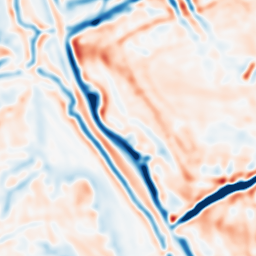
Category: multiscale
Decomposition family: dog
Decomposition parameters: sigma_low: 3
sigma_high: 5
Upsampling method: edge_directed
Upsampling parameters: scale: 2
Upsampling scale: 2